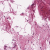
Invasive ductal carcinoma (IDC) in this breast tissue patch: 0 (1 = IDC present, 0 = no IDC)